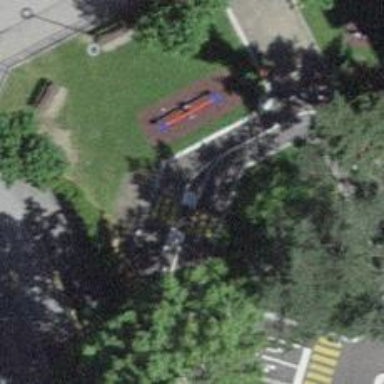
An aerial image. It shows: Playground area for leisure activities on the land.